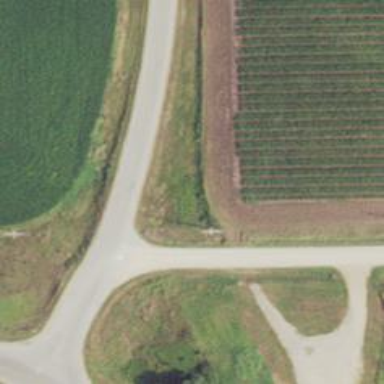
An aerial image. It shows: Secondary road with asphalt surface.